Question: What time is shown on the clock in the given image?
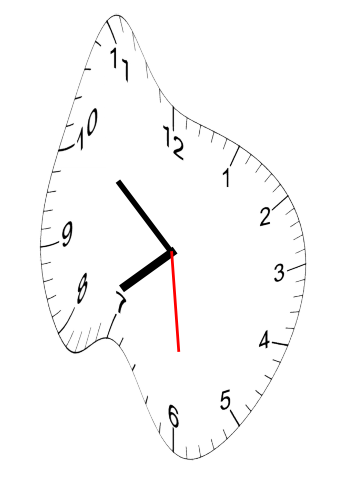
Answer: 07:51:29